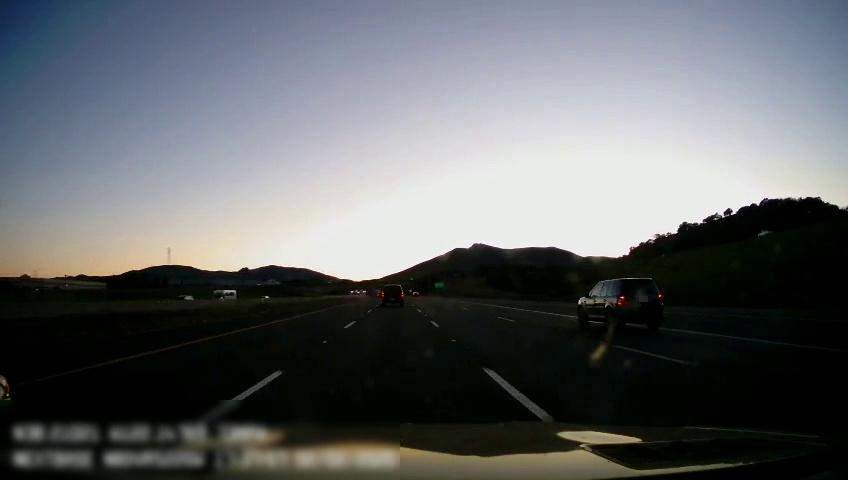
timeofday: Dusk/Dawn/Twilight
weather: Sunny
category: Drivable Space
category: Vehicles | Other LV
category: Vehicles | Car
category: Vehicles | Car
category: Vehicles | Car
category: Vehicles | Car
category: Vehicles | SUV
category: Lanes | Alternate Lane
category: Lanes | Current Lane
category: Lanes | Current Lane
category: Lanes | Alternate Lane
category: Lanes | Alternate Lane